Aerial crown-view tile of a tropical tree (Barro Colorado Island, Panama), acquired 20241216:
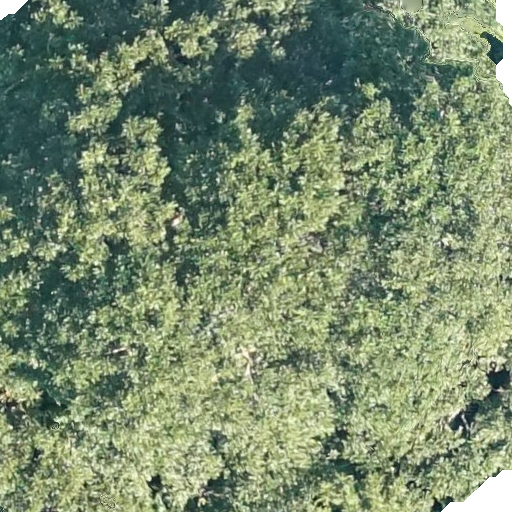
Species: Dipteryx oleifera
GBIF accepted scientific name: Dipteryx oleifera
Crown area: 536.738 m²